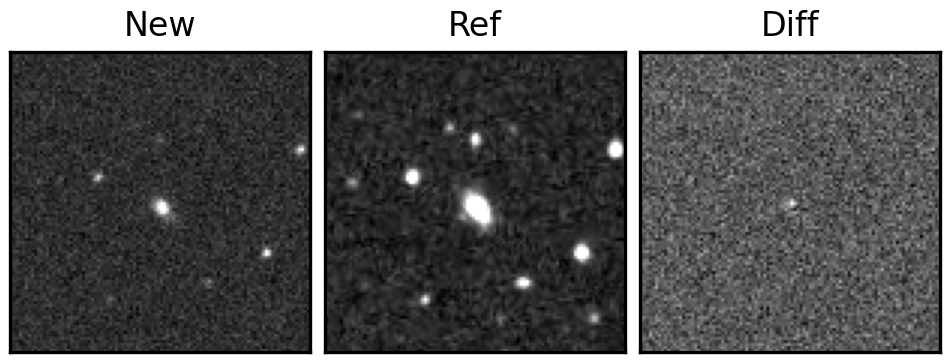
Label: real